Question: So I have 2 lists of values: one with temperature values (templist) and one with time values (timelist).
I use this code to plot the values:
'''
n = 0
bettertime = []
sizeoflist = len(timelist)
while n < sizeoflist:
newtime = datetime.strptime(timelist[n], "%H:%M:%S")
bettertime.append(newtime.strftime("%H:%M"))
n = n + 1
fig, ax = plt.subplots()
ax.plot(bettertime, templist)
plt.show()
'''
And when I run it, I got this results:

The values on the time ax are not displayed correctly.
I also tried with, but I just got the values cut (just plotting the first 10 values):
'''
ax.set(xlim=(0, 10))
'''
So after some research I found that my list of time (timelist) is a list of strings, not datetime formatted so matplotlib doesn't know how to shrink it down.
How can I fit the values in the graph? (For the example, templist got automatic fitted on the Y ax)
(I want to get like 10 values of time in the graph, but from maxim to minim, not just first 10 values of the list)
And as a side note, the lists (timelist and templist) are lists of random length (equal length, len(timelist) is equal with len(timelist) if this is important at all)
The solution:
'''
fmt = mdates.DateFormatter('%H:%M')
bettertimelist = [datetime.strptime(i, '%H:%M:%S') for i in timelist]
fig.autofmt_xdate()
ax.xaxis.set_major_formatter(fmt)
'''
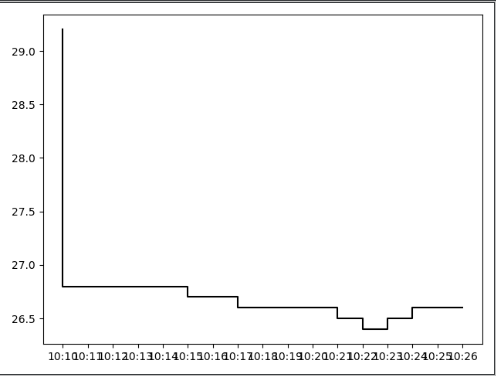
Answer: You can specify that the xtick label be rotated, like this:
'''
times = np.arange(10, 27, 1)
templist = np.sin(times)
bettertime = ["10:"+repr(time) for time in times] # make string for the xlabel, since that's what the question states
fig, ax = plt.subplots()
ax.plot(bettertime, templist)
plt.xticks(rotation=45) # here's the line that does the rotation
'''
<URL>